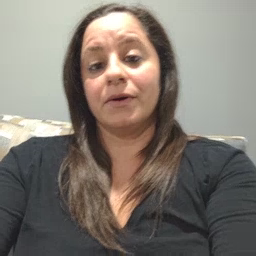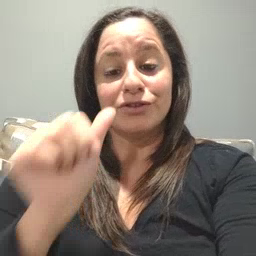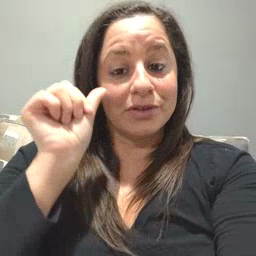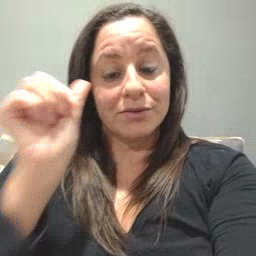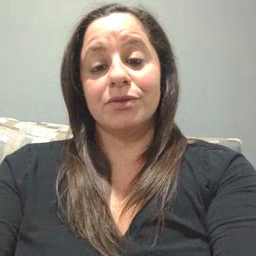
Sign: yesterday